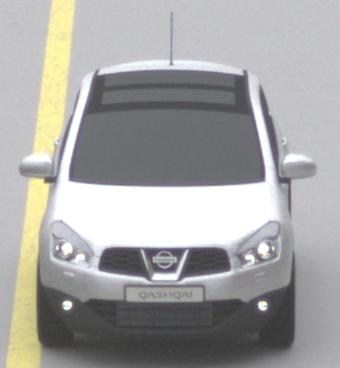
Make: Nissan
Model: Qashqai 1.6
Detailed model: Qashqai (J10)
Model produced from: 2010/03
Model produced until: 2010/08
Doors: 5
Color: white
Road condition: dry road
Daytime: midday
Contrast: low contrast